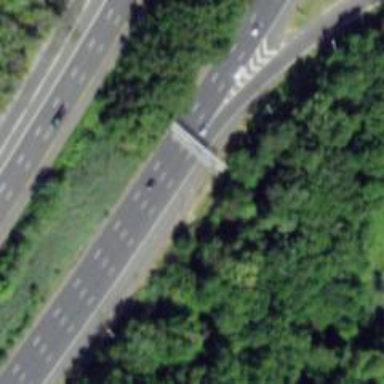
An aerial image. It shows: Motorway junction.